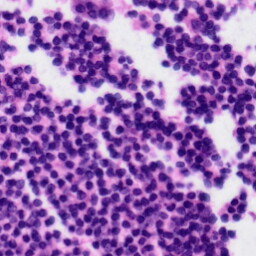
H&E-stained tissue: Tonsil